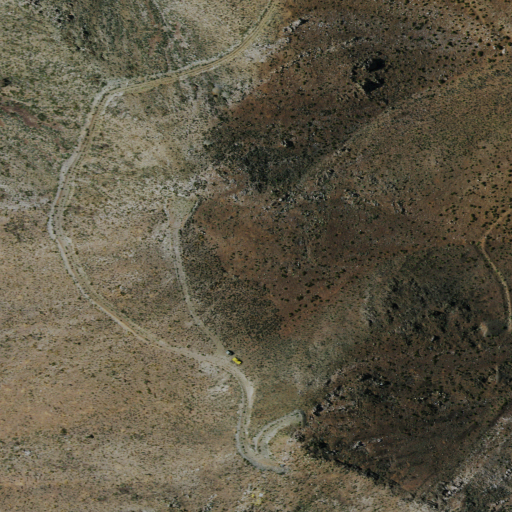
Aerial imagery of mountain in California named Louisiana Butte containing grassland and shrub